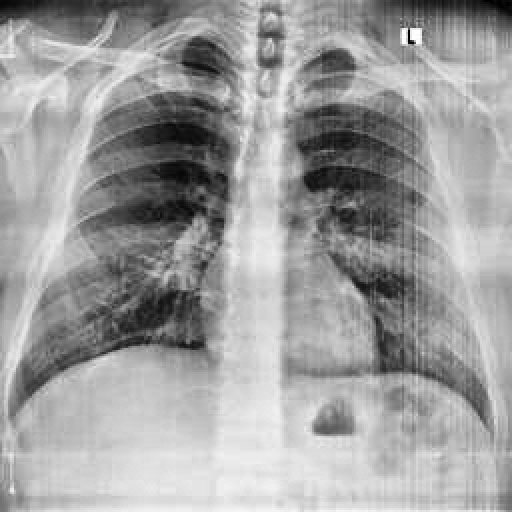
Finding: NORMAL